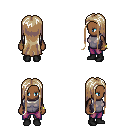
a pixel art fantasy rpg character, female body template, human, dark skin, steel chest armor, magenta pants, white blonde extra-long hairstyle, bracelets, black shoes, four views (front, back, left, right), 2x2 character sprite sheet, small pixel art, hard edges, no anti-aliasing